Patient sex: M
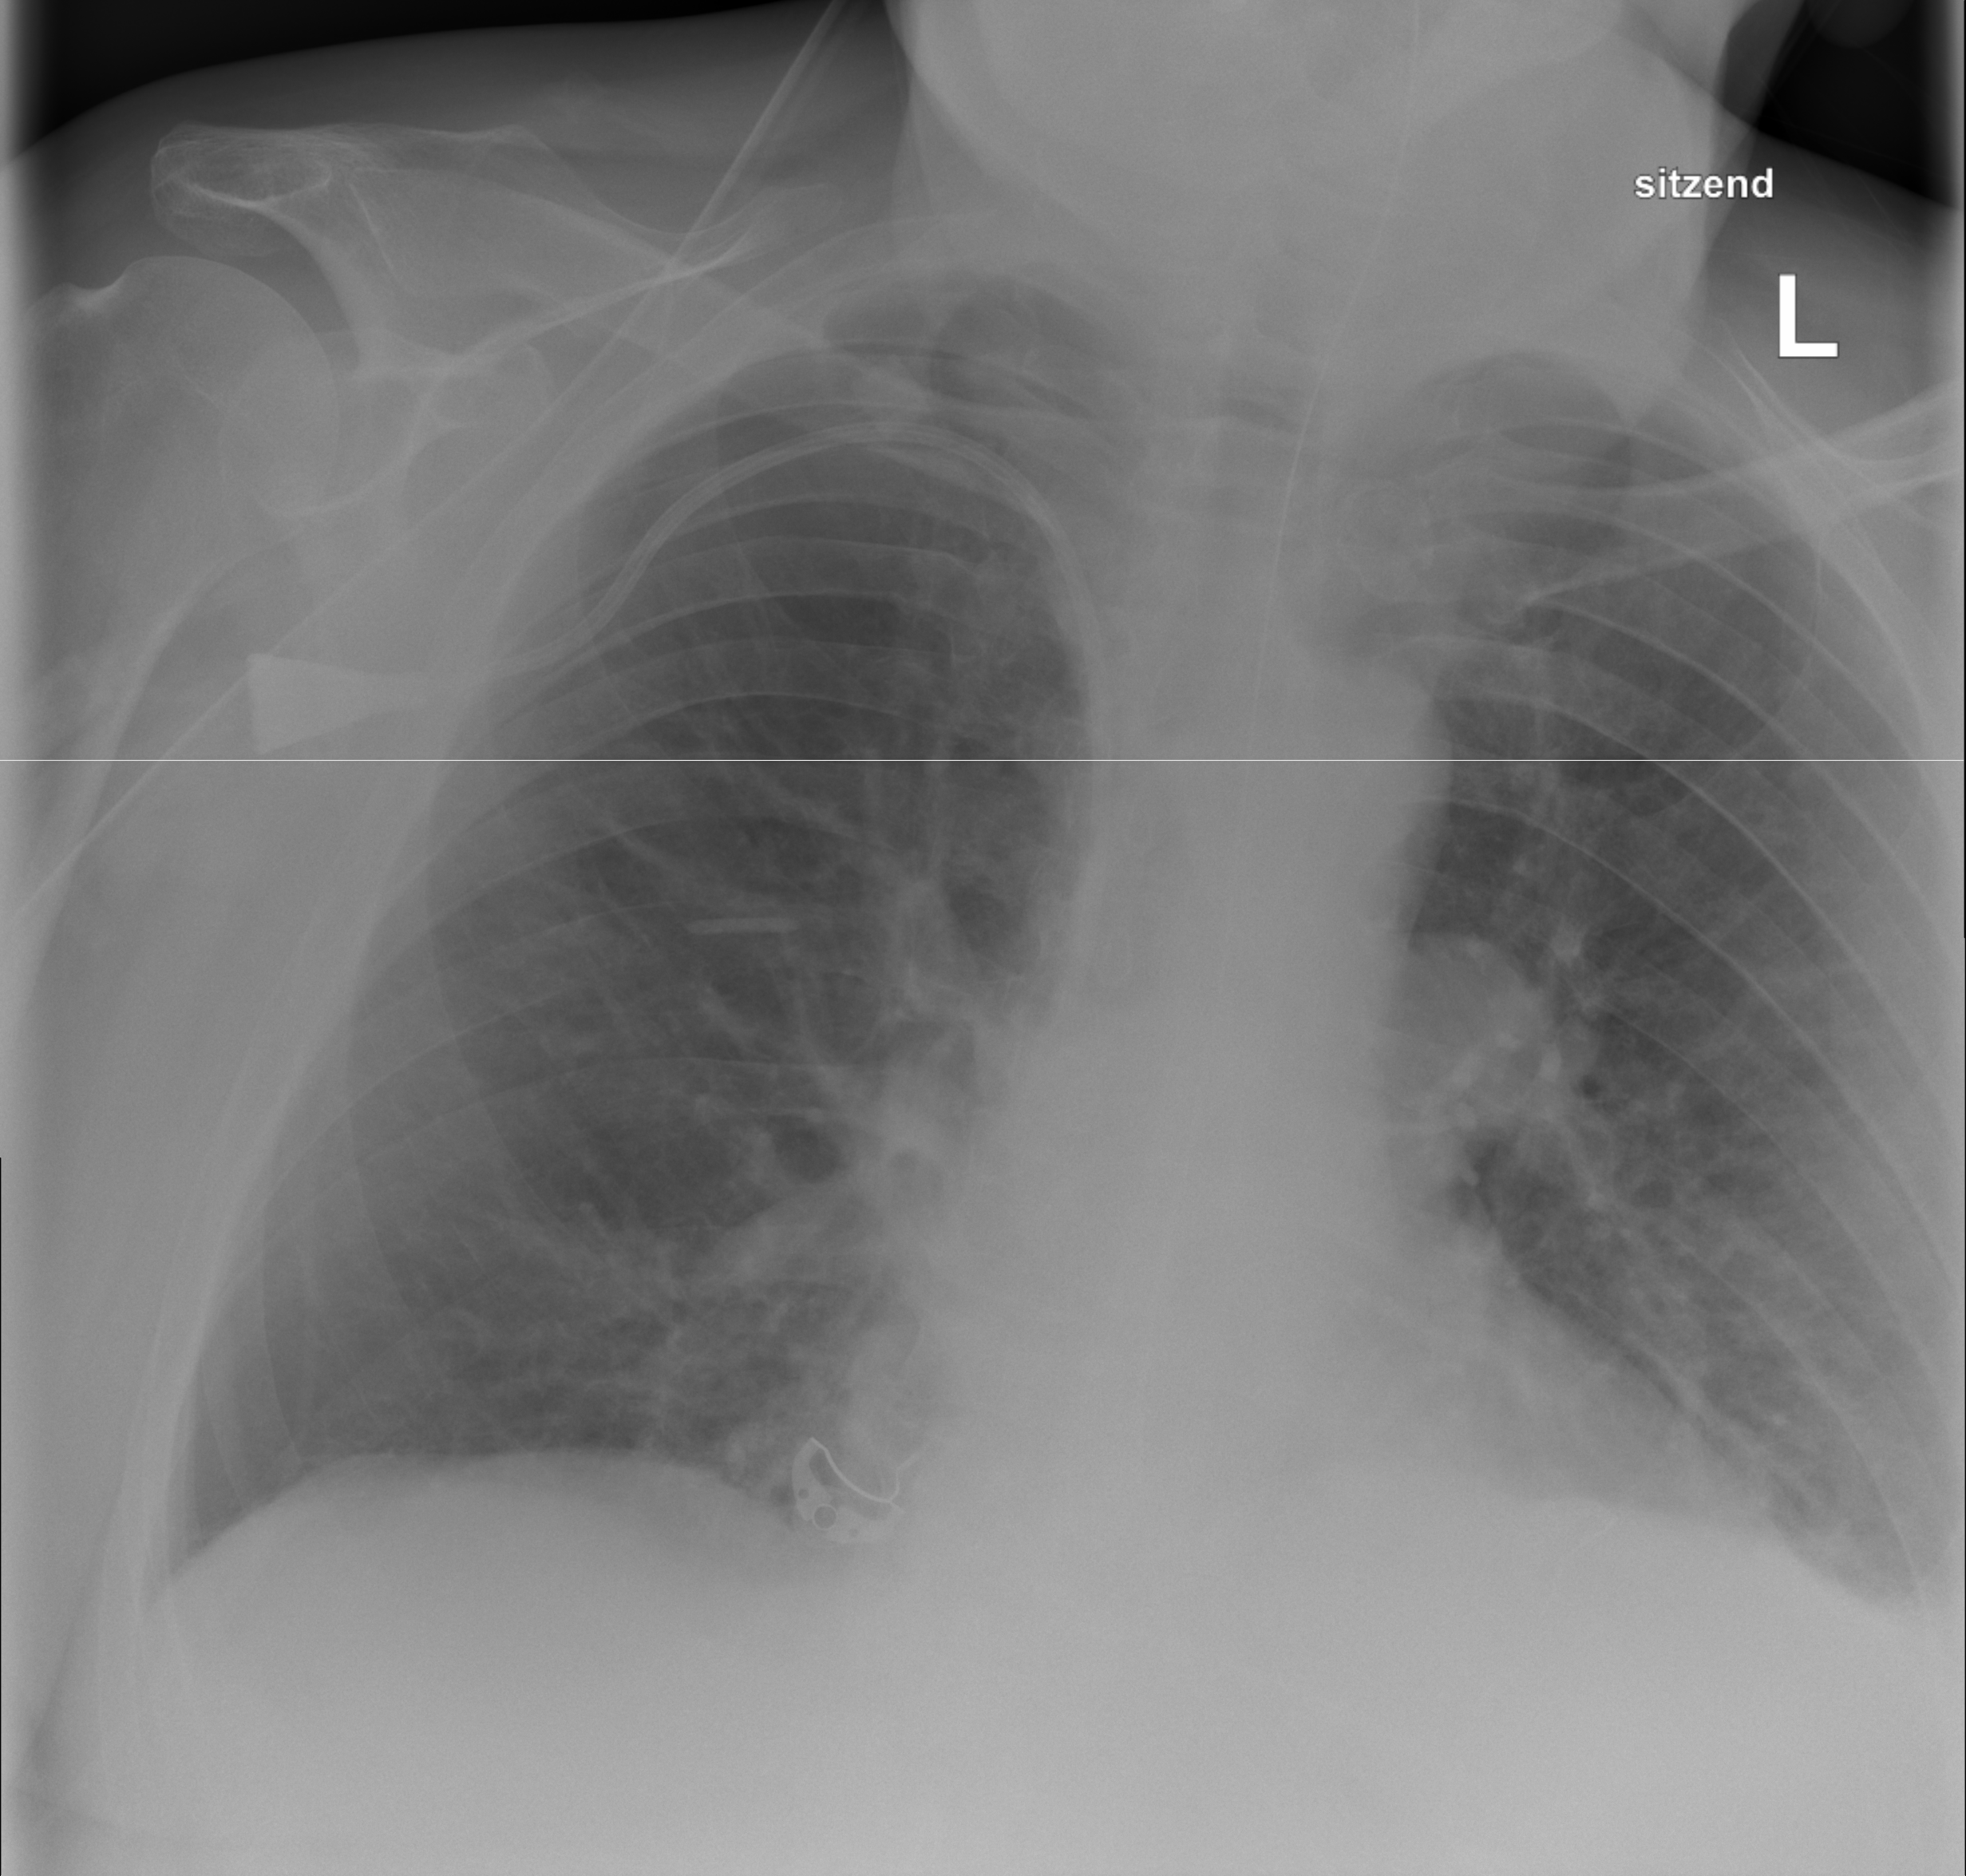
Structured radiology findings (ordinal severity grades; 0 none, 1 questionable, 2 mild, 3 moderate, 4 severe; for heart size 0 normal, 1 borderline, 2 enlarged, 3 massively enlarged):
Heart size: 0
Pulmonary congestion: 2
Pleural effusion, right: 0
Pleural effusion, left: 1
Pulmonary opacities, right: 0
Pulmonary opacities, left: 0
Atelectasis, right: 0
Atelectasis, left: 0